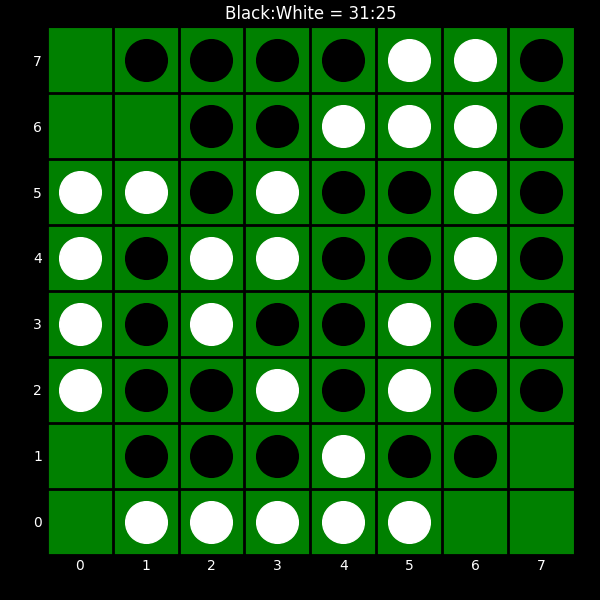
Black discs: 31
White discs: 25